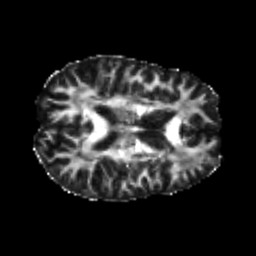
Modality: FA
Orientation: axial
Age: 25
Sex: male
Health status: healthy
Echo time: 0.074 s